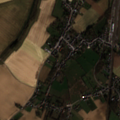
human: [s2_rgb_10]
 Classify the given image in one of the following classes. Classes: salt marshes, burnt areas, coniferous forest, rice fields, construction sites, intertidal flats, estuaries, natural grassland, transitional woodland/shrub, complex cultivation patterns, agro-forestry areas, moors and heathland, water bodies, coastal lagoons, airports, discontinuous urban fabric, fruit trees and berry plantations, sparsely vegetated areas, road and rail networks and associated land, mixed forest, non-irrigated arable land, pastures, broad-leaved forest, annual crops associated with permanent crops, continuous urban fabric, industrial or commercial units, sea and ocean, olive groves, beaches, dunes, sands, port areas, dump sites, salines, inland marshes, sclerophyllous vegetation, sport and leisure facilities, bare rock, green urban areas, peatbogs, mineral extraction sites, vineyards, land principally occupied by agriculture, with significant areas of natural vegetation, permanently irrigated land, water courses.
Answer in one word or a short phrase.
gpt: discontinuous urban fabric, non-irrigated arable land, pastures, complex cultivation patterns